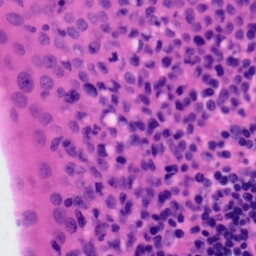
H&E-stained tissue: Tonsil